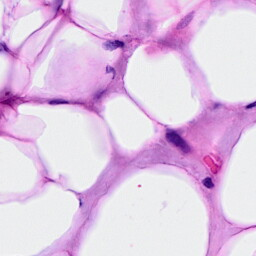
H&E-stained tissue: Breast